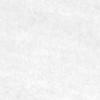
Label: no_change